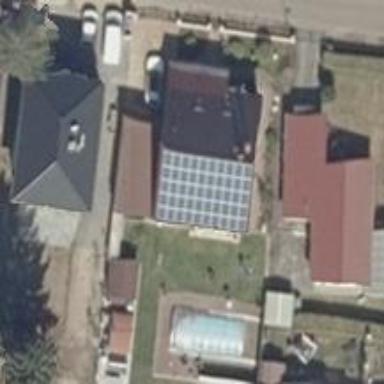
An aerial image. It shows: Small solar photovoltaic panel generator is producing electricity.